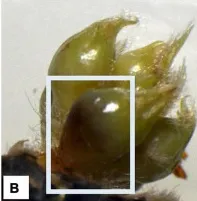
Typical appearance of flower buds of two cultivars after removing outer scale leaves. Trees were grown at five localities and observed in the 2015-2016 season. Rectangles indicate floret damage, ovals indicate floret abortion. Injured florets.
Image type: medical_photograph (other_medical_photograph)